Говорят, что в архиве лорда Кельвина нашли $p, V$-диаграмму замкнутого циклического процесса тепловой машины (см. рисунок).  Процесс $1-2$ - изобара, $2-3$ - адиабата, $3-1$ - изотерма. От времени чернила выцвели, и координатные оси на диаграмме исчезли. Известно, что рабочим веществом машины был идеальный газ (гелий) количеством $\nu=2~моля$. Масштаб ( 1 маленькая клетка) по оси давлений равен $1~атм$, по оси объёма - $1~л$.
Восстановите положение координатных осей и вычислите максимальное давление газа в данном циклическом процессе.
Вычислите максимальную и минимальную температуры газа в цикле.
Найдите работу $A_{T}$ газа на изотерме $3-1$.
Найдите КПД цикла $\eta$. Примечание. Универсальная газовая постоянная $$ R=0.0820~л \cdot атм/(моль \cdot К) $$
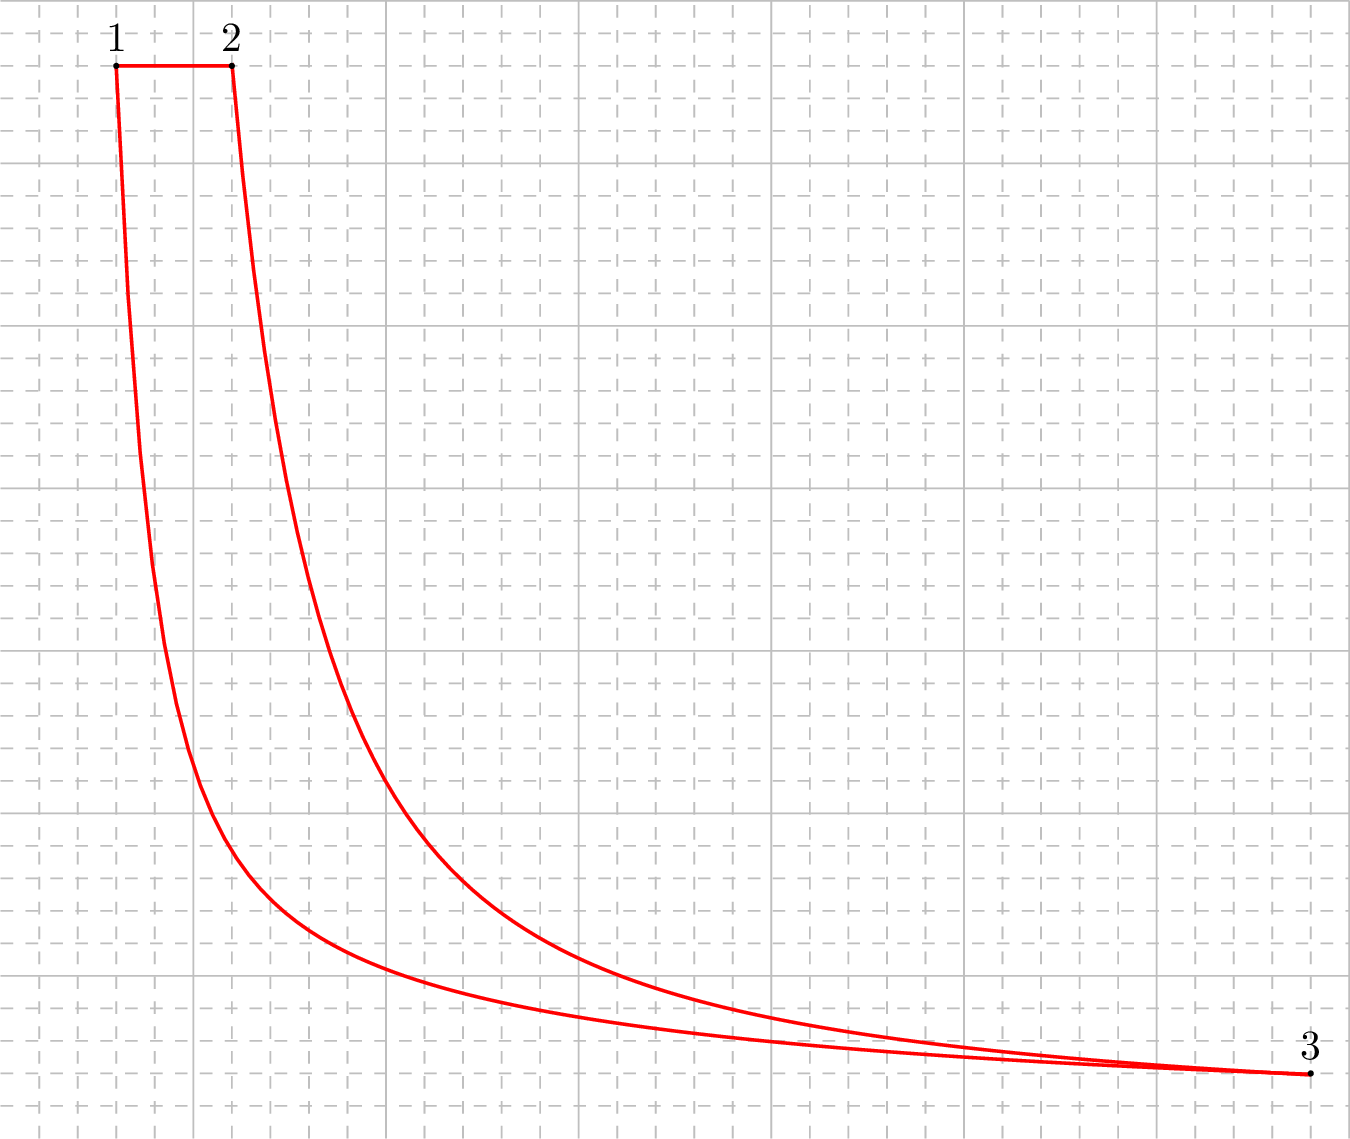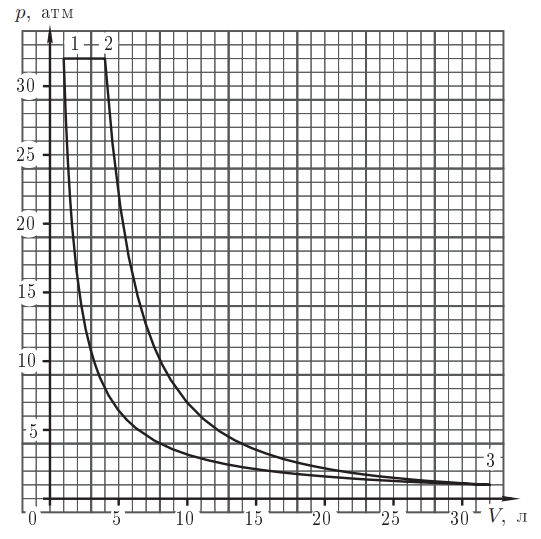
Восстановите положение координатных осей и вычислите максимальное давление газа в данном циклическом процессе.
Решение: Будем отсчитывать разность давлений $\Delta p=p-p_{3}$ от точки $3$ и объёмов $\Delta V=V-V_{1}$ от точки $1$. Тогда уравнение изотермы запишется в виде: $$ p V=(p_{3}+\Delta p)(V_{1}+\Delta V)=\operatorname{const}. $$ Тогда, рассмотрев три точки на изотерме (например, точки $1$, $3$ и одну в середине графика), можно составить систему уравнений и выразить $p_{3}$ и $V_{1}$. Альтернативно, для решения задачи можно воспользоваться уравнениями изотермы $$ P_{1} V_{1}=P_{3} V_{3} $$ и адиабаты $$ P_{1} V_{2}^{\gamma}=P_{3} V_{3}^{\gamma}, $$ где для одноатомного гелия $\gamma=5 / 3$. Получим уравнение $$ \frac{V_{3}}{V_{1}}=\left(\frac{V_{3}}{V_{2}}\right)^{\gamma}. $$ По графику найдем(в литрах) $V_{2}=V_{1}+3$, $V_{3}=V_{1}+31$, откуда получим уравнение на $V_{1}$: $$ \frac{V_{1}+31}{V_{1}}=\left(\frac{V_{1}+31}{V_{1}+3}\right)^{\gamma}. $$ Это уравнение можно решить численно, например методом деления отрезка пополам. Таким образом найдём $V_{1} \approx 1~л$, $p_{3} \approx 1~атм$. Восстановленные оси показаны на рисунке ниже. Максимальное давление $p_{\max}=p_{1} \approx 32~атм$.
Ответ: $$ p_{\max}=p_{1} \approx 32~атм. $$

Вычислите максимальную и минимальную температуры газа в цикле.
Решение: Теперь можно определить максимальную и минимальную температуры в цикле: $$ T_{\min}=T_{1}=T_{3}=\frac{p_{1} V_{1}}{\nu R} \approx 195~К, \quad T_{\max}=T_{2}=\frac{p_{2} V_{2}}{\nu R} \approx 780~К. $$
Ответ: $$ T_{\min}=\frac{p_{1} V_{1}}{\nu R} \approx 195~К, \\ T_{\max}=\frac{p_{2} V_{2}}{\nu R} \approx 780~К. $$

Найдите работу $A_{T}$ газа на изотерме $3-1$.
Решение: Работу газа на изотерме можно определить по формуле $$ A_{T}=-\nu R T \ln \frac{V_{3}}{V_{1}} \approx-111~л \cdot атм=-11.2~кДж. $$ Также работу $A_{T}$ можно вычислить как площадь под графиком изотермы со знаком минус.
Ответ: $$ A_{T}=-\nu R T \ln \frac{V_{3}}{V_{1}} \approx-11.2~кДж. $$

Найдите КПД цикла $\eta$.
Решение: За цикл к газу теплота подводится на участке $1-2$, а отводится на участке $3-1$. Подведённая теплота $$ Q_{+}=Q_{12}=\nu C_{P}\left(T_{2}-T_{1}\right)=\frac{5}{2} \nu R\left(T_{2}-T_{1}\right)=23.9~кДж. $$ На изотерме $\Delta U_{31}=0$, по первому началу термодинамики отведенная теплота $$ Q_{-}=\left|Q_{31}\right|=\left|A_{T}\right|=23.9~кДж. $$ Вычислим КПД цикла $$ \eta=\frac{Q_{+}-Q_{-}}{Q_{+}} \approx 53 \%. $$
Ответ: $$ \eta=\frac{Q_{+}-Q_{-}}{Q_{+}} \approx 53 \%. $$
Темы:
T, Термодинамика, Всероссийские, КПД, Циклы, Температура, Обработка графика